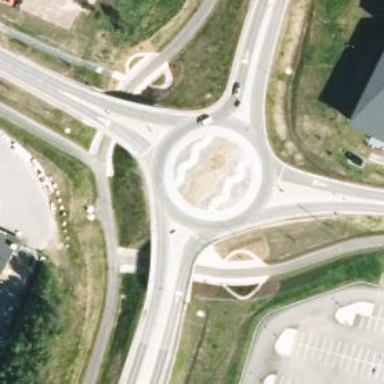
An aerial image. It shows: Circular junction with asphalt surface on trunk road.